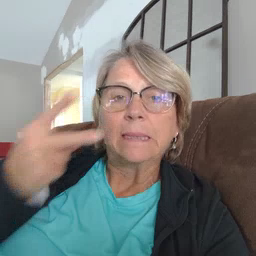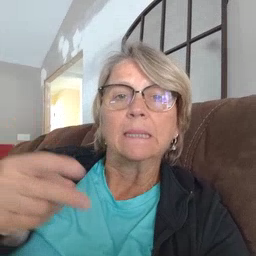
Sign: see